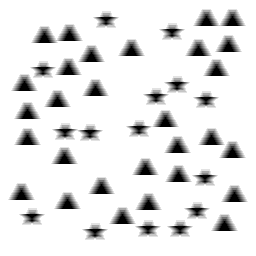
Squares: 0
Triangles: 29
Stars: 15
Total shapes: 44